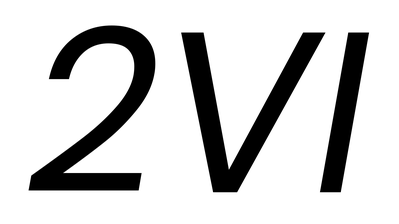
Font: Poppins-Italic